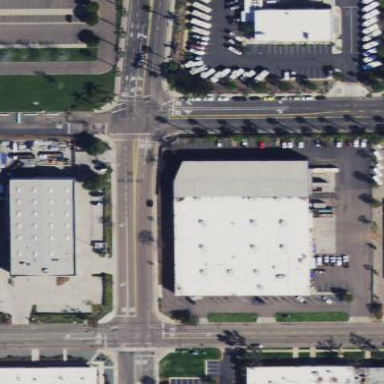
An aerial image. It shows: Industrial building.